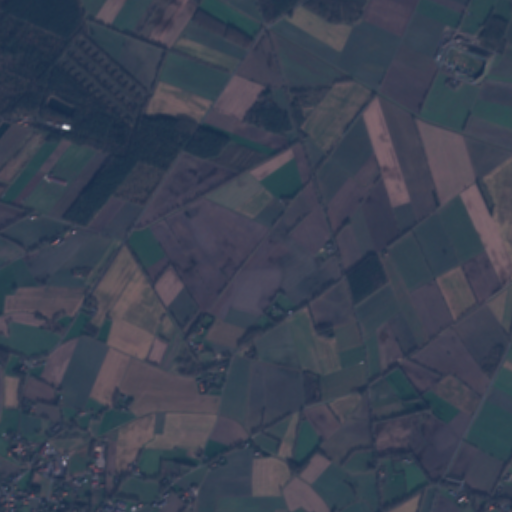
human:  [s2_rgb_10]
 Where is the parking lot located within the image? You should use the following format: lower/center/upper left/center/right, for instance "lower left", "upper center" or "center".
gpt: The parking lot is located in the upper right of the image.
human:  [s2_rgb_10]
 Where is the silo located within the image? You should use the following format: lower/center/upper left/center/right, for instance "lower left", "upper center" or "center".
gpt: The silo is located in the lower left of the image.
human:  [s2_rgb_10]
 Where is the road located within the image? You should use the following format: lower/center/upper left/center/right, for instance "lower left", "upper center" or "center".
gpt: There is no road in the image.